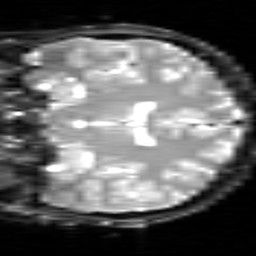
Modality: inplaneT2
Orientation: coronal
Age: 37
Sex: male